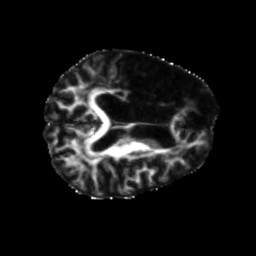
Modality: FA
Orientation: axial
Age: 64
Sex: male
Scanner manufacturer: siemens
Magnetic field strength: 3 T
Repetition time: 5.25 s
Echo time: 0.08 s